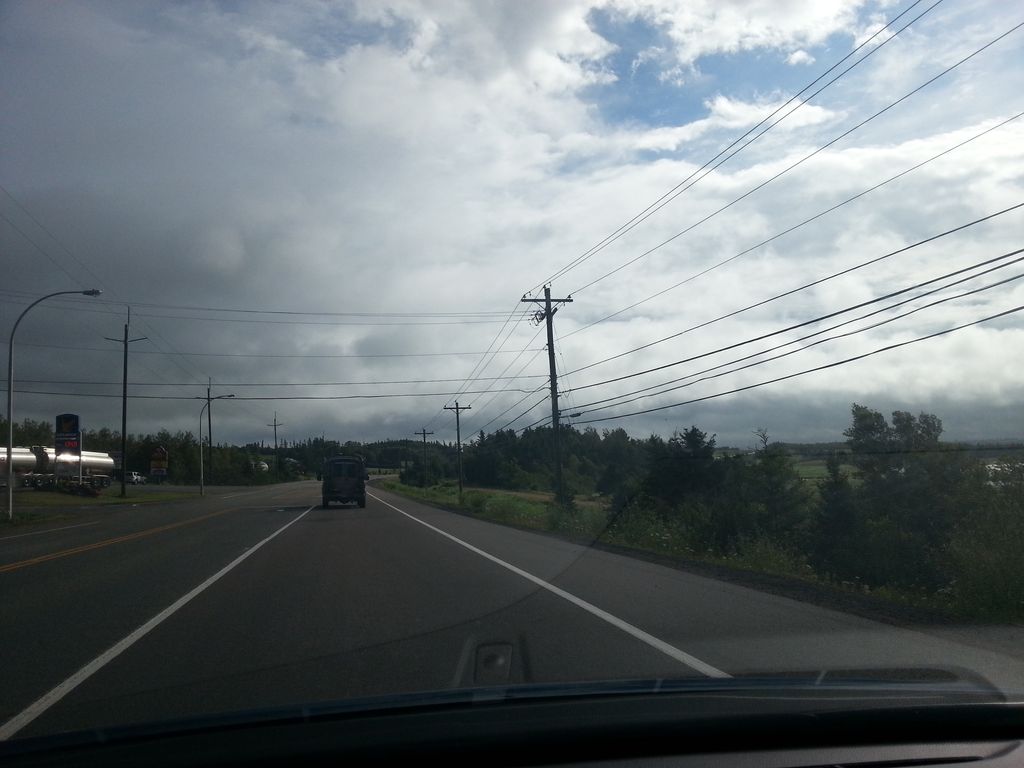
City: charlottetown